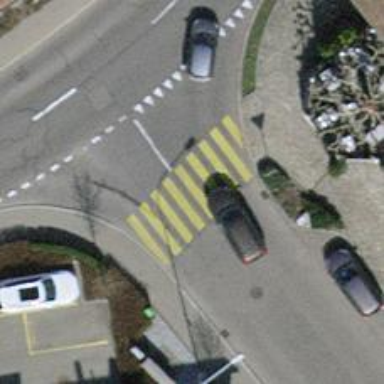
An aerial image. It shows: Marked asphalt footway with zebra crossing.